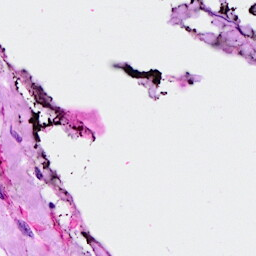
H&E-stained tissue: Breast